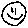
Label: smiley face